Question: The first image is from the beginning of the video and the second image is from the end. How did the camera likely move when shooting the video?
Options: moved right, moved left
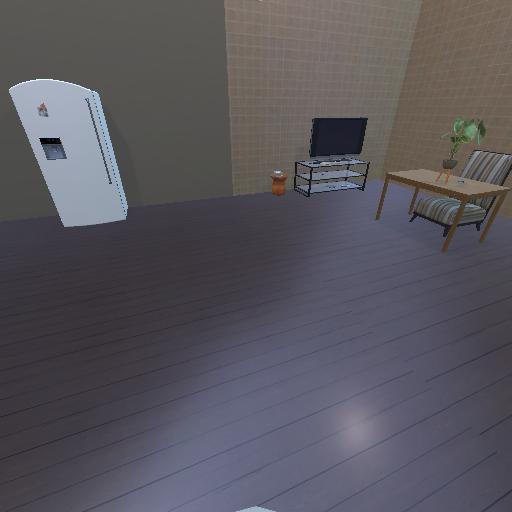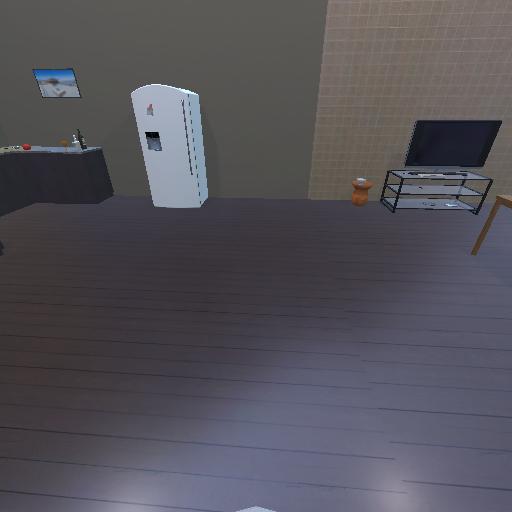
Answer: moved right